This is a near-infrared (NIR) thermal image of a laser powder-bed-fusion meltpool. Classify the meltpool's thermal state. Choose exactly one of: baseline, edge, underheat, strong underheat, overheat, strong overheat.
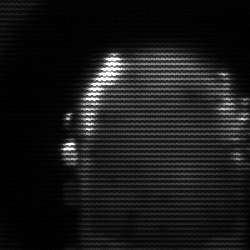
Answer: baseline